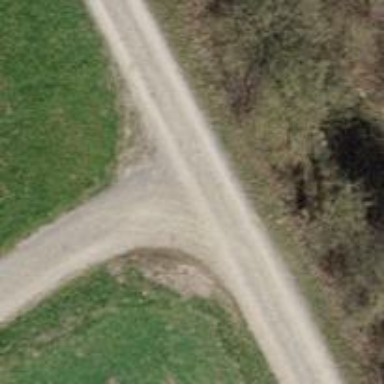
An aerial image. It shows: Track with compacted grade3 surface.